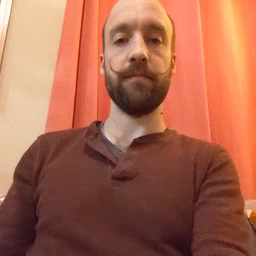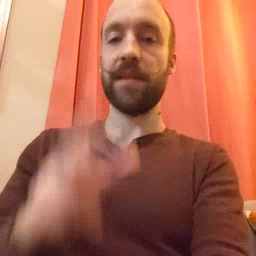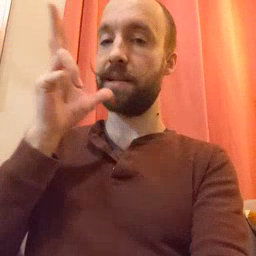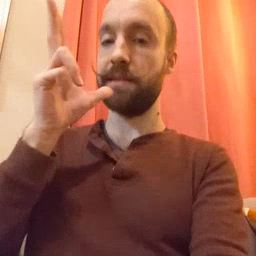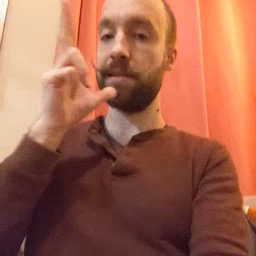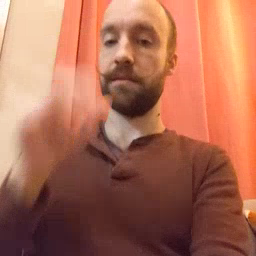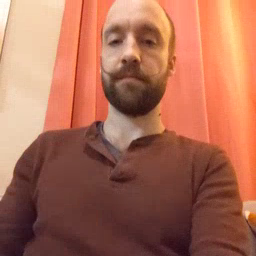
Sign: hen